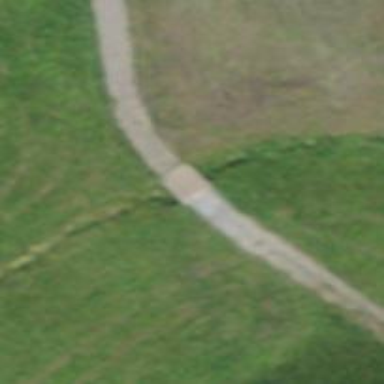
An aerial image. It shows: Designated golf cart path on service road bridge.